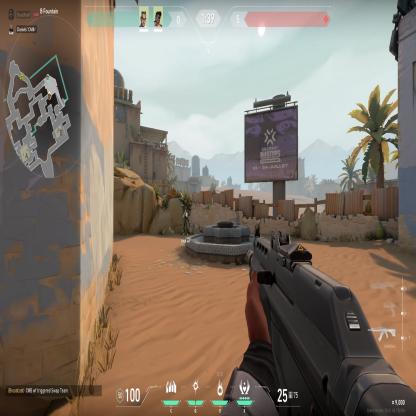
Label: teammate